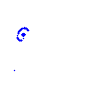
Particle: kaon